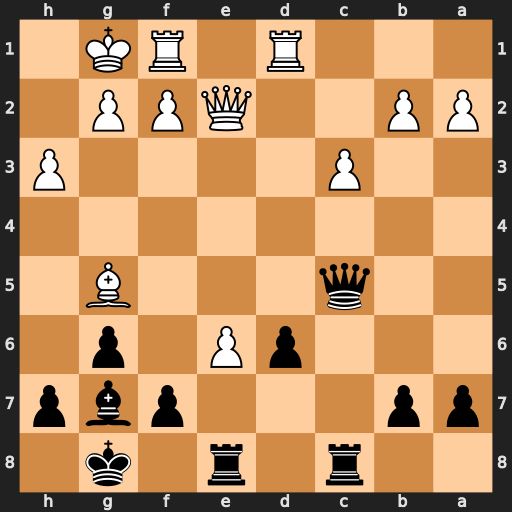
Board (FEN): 2r1r1k1/pp3pbp/3pP1p1/2q3B1/8/2P4P/PP2QPP1/3R1RK1
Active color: b
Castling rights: -
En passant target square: -
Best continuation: Qxg5 exf7+ Kxf7